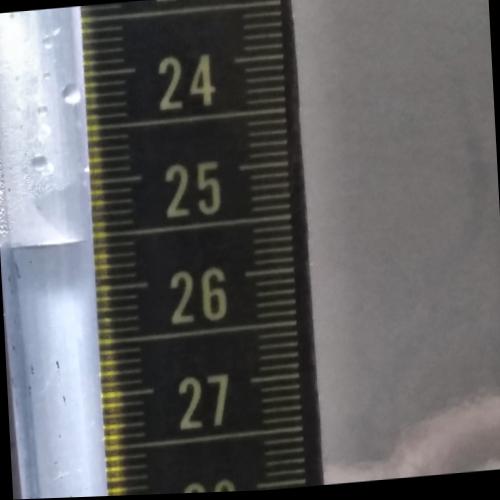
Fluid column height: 25.5 cm